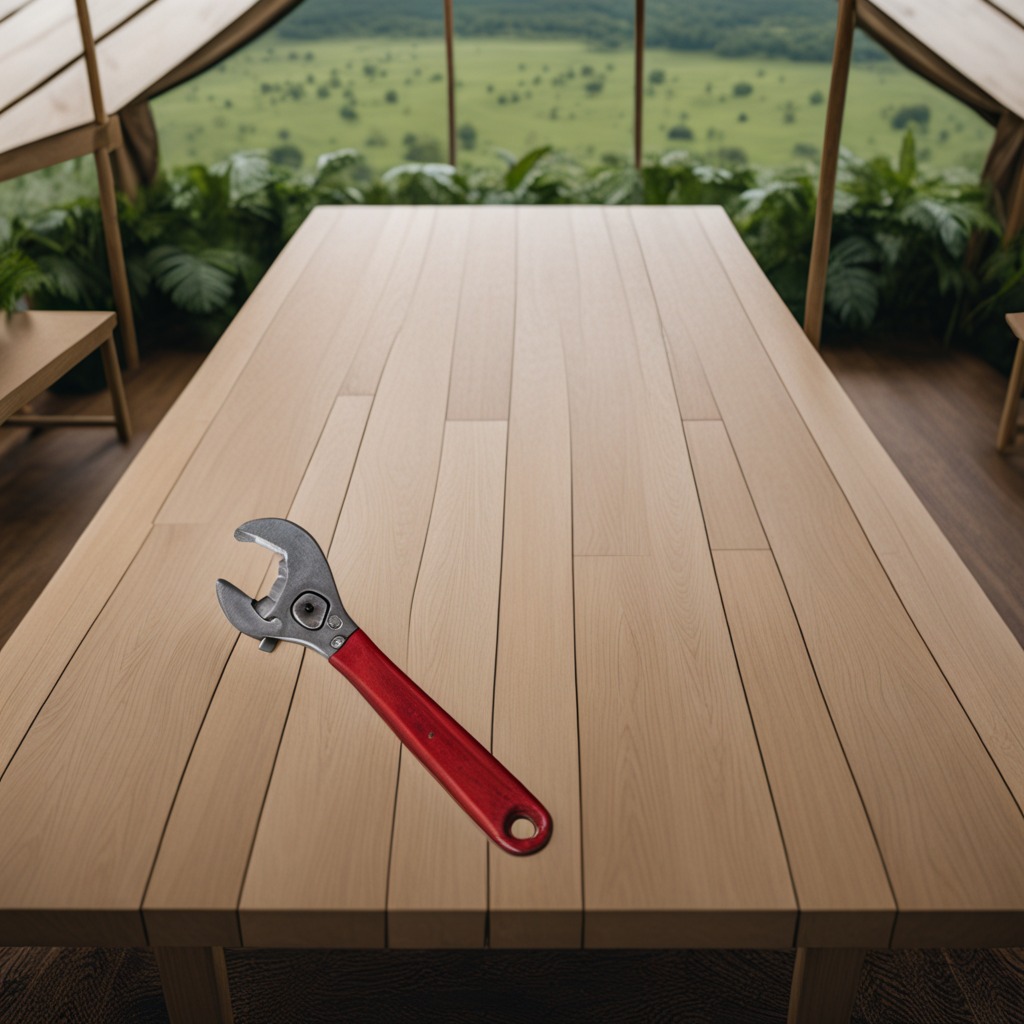
An wrench is lying on a clean wooden table inside a jungle field workshop tent humid ambient light worn but.